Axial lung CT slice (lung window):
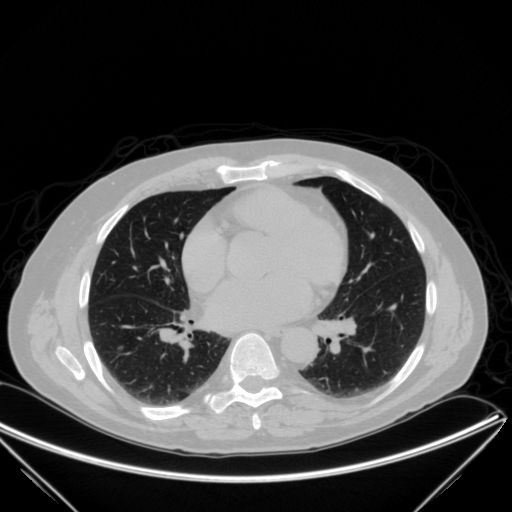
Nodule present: no